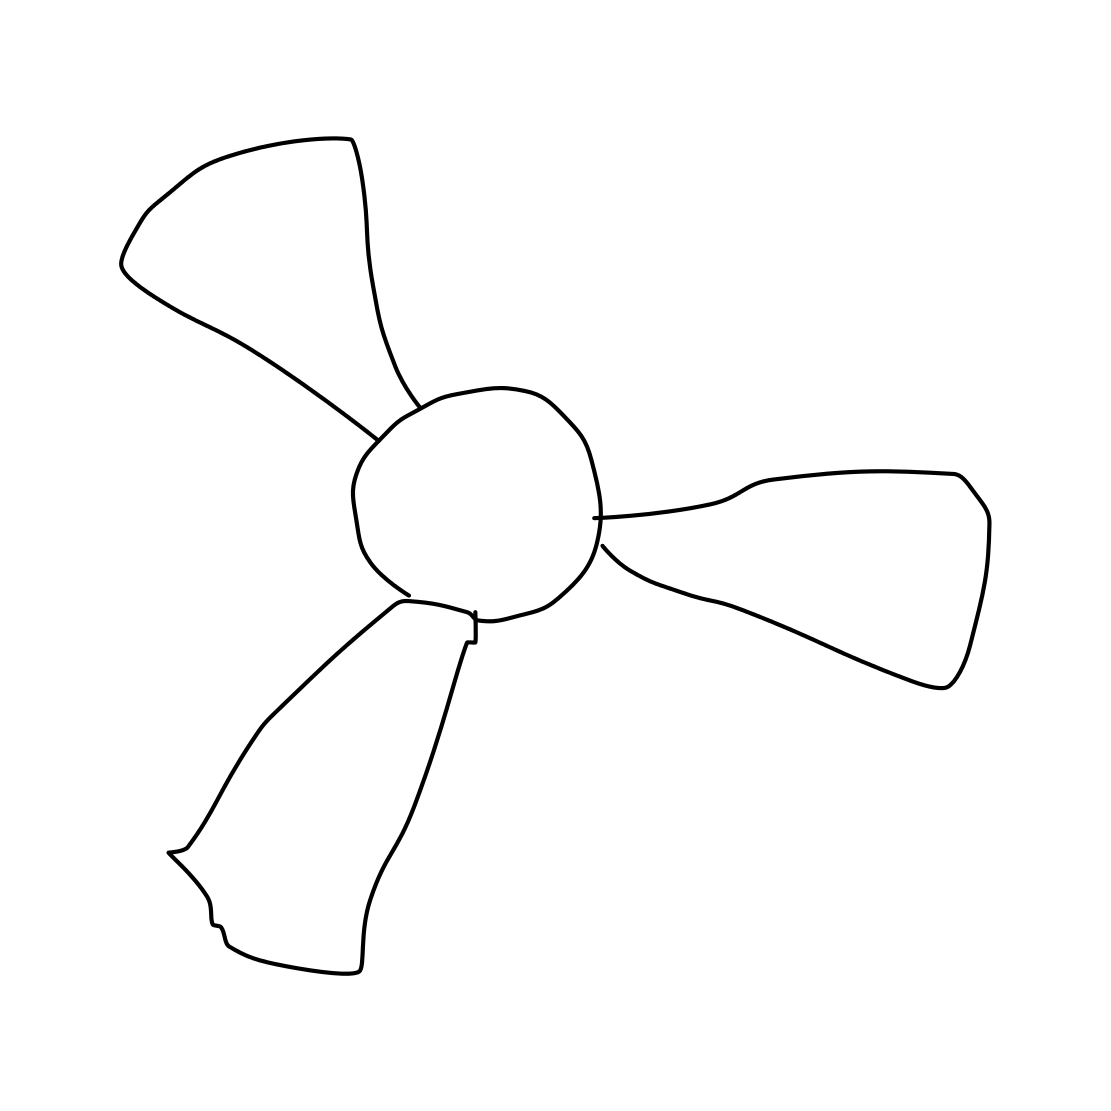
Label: fan